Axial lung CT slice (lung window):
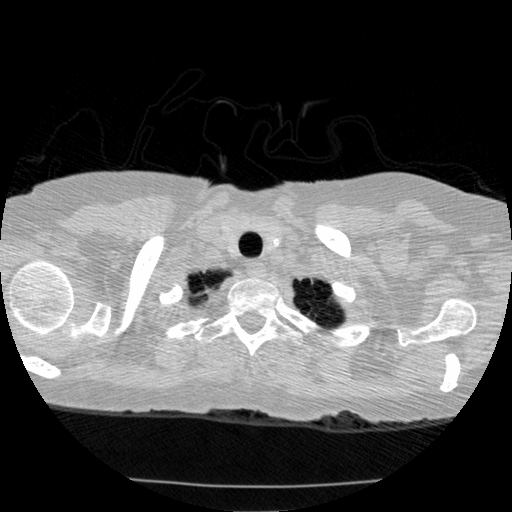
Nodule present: no